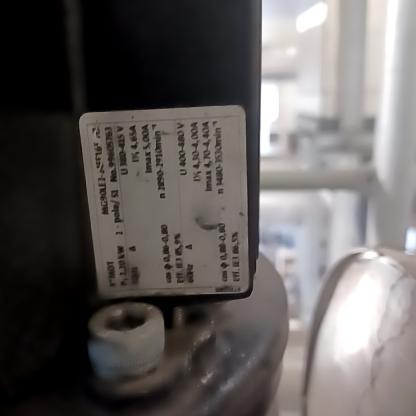
Klasa: tabliczka-znamionowa